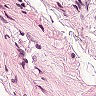
Metastatic tissue present: no